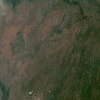
Label: land